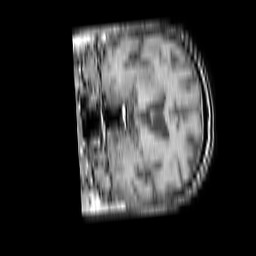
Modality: T1w
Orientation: coronal
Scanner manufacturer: philips
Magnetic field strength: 1.5 T
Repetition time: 0.1875 s
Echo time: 0.001831 s